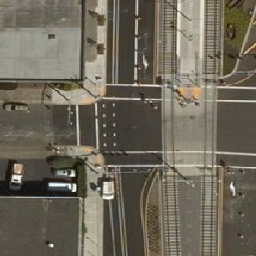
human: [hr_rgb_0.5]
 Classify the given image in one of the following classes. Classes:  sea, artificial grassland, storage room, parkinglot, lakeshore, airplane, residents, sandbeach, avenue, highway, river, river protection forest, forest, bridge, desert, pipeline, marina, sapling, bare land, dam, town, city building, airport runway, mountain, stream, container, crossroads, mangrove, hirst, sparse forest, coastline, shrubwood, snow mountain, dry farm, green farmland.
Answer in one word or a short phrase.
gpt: crossroads